Question: When i go to my device manager i can't see my kinect device. I
downloaded the kinect SDK 1.6.

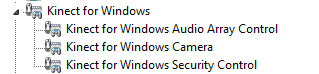
Answer: The "Kinect for Windows Device" that is supposed to show up there is the motor in the base of the Kinect, used for tilting the device up and down. While theoretically you don't need it, its absence in the Device Manager may be a curiosity that heralds trouble.
On two occasions where I and a friend have had similar problems (I was missing the Camera, and he was missing the Audio Array), we found the power plug to be the culprit. Make sure everything is connected properly. Try moving to a different the USB port and/or restarting the computer.
That said, what appears in the Device Manager does depend on your specific configuration. My Device Manager, on Win 8 x64 with the SDK 1.6 and an X-box Kinect, shows 4 nodes: the three that you have, plus the "Kinect for Windows Device." <URL> shows the three nodes that you have as the correct ones, plus a "Kinect USB Audio" node under "Sound, video and game controllers."
So really, if your device works, don't worry.